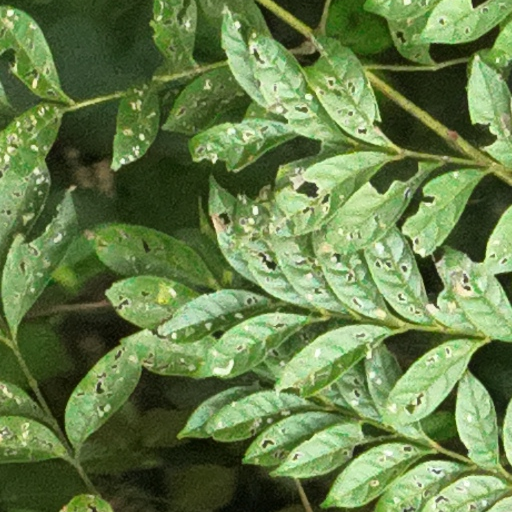
Species: Jacaranda copaia
GBIF accepted scientific name: Jacaranda copaia
Crown area (m\u00b2): 157.713